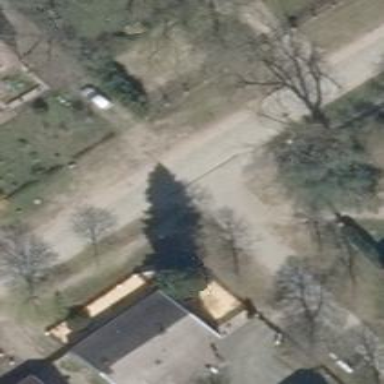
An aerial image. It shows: Residential road with sidewalk on the left side.